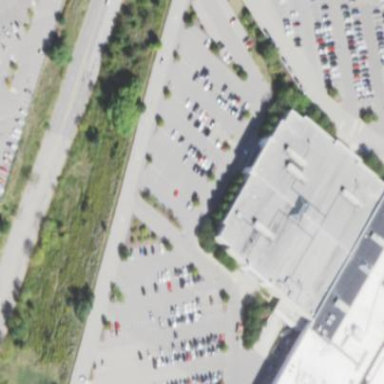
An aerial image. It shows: Department store building. It is part of larger structure.